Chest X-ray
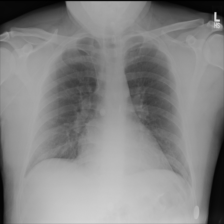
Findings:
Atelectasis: negative
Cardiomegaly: negative
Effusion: negative
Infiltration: negative
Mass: negative
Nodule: negative
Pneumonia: negative
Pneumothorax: negative
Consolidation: negative
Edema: negative
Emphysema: negative
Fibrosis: negative
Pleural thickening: negative
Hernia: negative